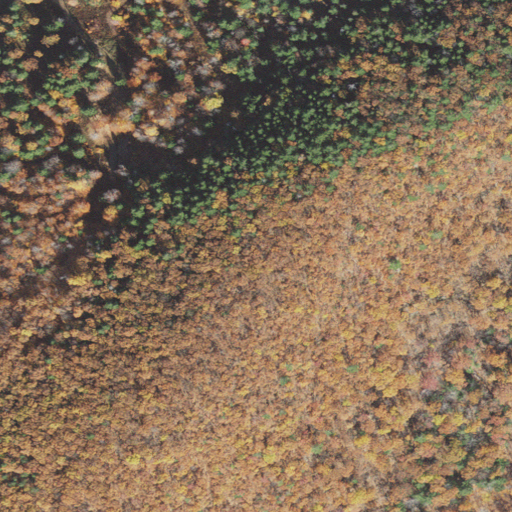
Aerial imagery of mountain in New Hampshire named Meetinghouse Hill containing deciduous forest, mixed forest, evergreen forest, and shrub